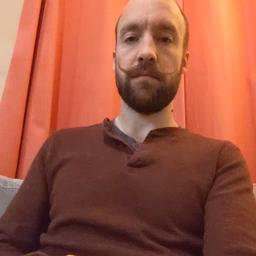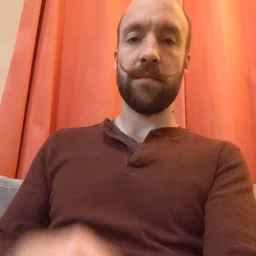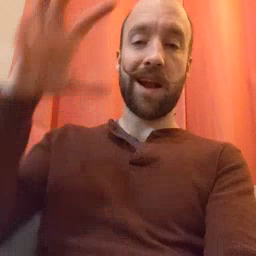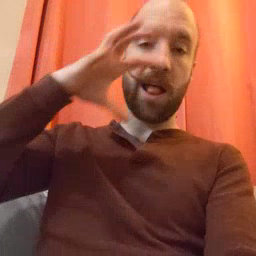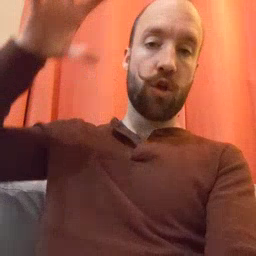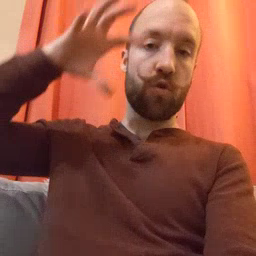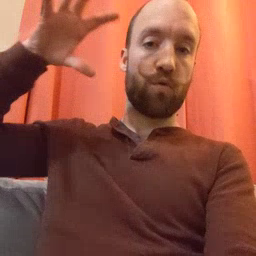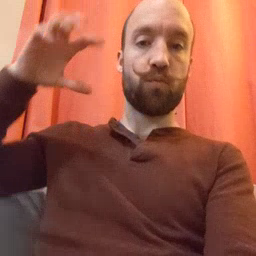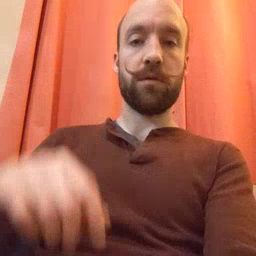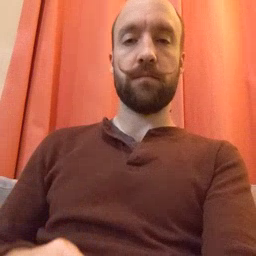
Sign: cloud